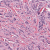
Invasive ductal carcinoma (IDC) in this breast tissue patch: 1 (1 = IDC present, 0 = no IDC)